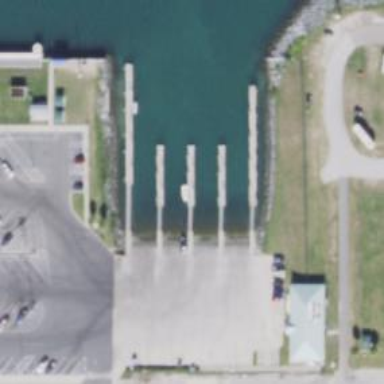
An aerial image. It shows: Slipway on leisure land.